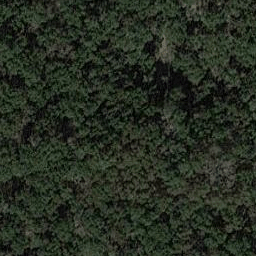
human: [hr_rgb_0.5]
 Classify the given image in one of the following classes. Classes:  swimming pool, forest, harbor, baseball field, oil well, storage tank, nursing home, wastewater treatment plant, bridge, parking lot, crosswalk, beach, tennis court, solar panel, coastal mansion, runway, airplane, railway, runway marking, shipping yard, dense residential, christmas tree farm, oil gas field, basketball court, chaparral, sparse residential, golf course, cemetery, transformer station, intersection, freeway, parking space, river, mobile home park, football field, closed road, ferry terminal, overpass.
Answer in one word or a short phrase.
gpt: forest